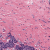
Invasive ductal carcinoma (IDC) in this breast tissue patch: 0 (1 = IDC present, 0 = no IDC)